Question: How can I increase the width of a single '<td>' to 100% of the table?
I've tried 'width="100%"' but It's not working.
Here's an example of what I want to achieve:
[
'''
<div style="background-color:rgba(72,118,191,0.5);" class="lightblue step1"><h2 class="paddingh2">Step 1</h2><div class="form-item form-type-slider form-item-step-2">
<label for="edit-step-2">How effective is your new business generation?</label>
</div>
<table class="bigtable">
<tr>
<td style="font-style: normal;">Currently</td>
<td style="font-style: normal;">With a CRM</td>
</tr>
<tr>
<td>You ranked your process</td>
<td>Your process could be</td>
</tr>
<tr>
<td><?php print $step1 . '/10'; ?></td>
<td>9/10</td>
</tr>
<tr>
<td>Your new business sales are:</td>
<td>New business sales could increase by:</td>
</tr>
<tr>
<td><?php print 'PS' . number_format($sales); ?></td>
<td><?php print 'PS' . number_format($response1); ?></td>
</tr>
<tr>
<td>How will a CRM help us generate more business?</td>
</tr>
<tr>
<td>Workbooks CRM improves new business by providing a single view of customers & prospects enabling you to drive specific marketing based on segmenting your lead data.
Reporting will enable management to ensure sales people are effective and following up leads and enquirers, whilst showing areas of potential focus (for example certain industries or marketing sources which bring in most leads).
</td>
</table>
</div>
'''
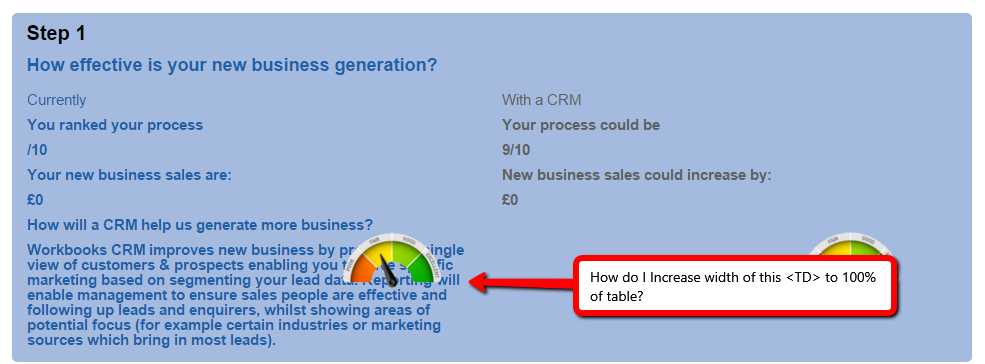
Answer: Each row needs the same number of columns. Your first row currently has two '<td>', so two columns. The last two rows only have one '<td>', so one column. You can set the cell to span multiple columns using the 'colspan' attribute:
'''
<div style="background-color:rgba(72,118,191,0.5);" class="lightblue step1"><h2 class="paddingh2">Step 1</h2><div class="form-item form-type-slider form-item-step-2">
<label for="edit-step-2">How effective is your new business generation?</label>
</div>
<table class="bigtable">
<tr>
<td style="font-style: normal;">Currently</td>
<td style="font-style: normal;">With a CRM</td>
</tr>
<tr>
<td>You ranked your process</td>
<td>Your process could be</td>
</tr>
<tr>
<td><?php print $step1 . '/10'; ?></td>
<td>9/10</td>
</tr>
<tr>
<td>Your new business sales are:</td>
<td>New business sales could increase by:</td>
</tr>
<tr>
<td><?php print 'PS' . number_format($sales); ?></td>
<td><?php print 'PS' . number_format($response1); ?></td>
</tr>
<tr>
<td colspan="2">How will a CRM help us generate more business?</td>
</tr>
<tr>
<td colspan="2">Workbooks CRM improves new business by providing a single view of customers & prospects enabling you to drive specific marketing based on segmenting your lead data.
Reporting will enable management to ensure sales people are effective and following up leads and enquirers, whilst showing areas of potential focus (for example certain industries or marketing sources which bring in most leads).
</td>
</table>
</div>
'''